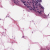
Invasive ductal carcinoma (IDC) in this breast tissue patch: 0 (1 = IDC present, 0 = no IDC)